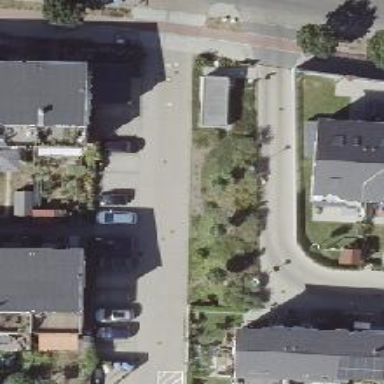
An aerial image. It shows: Living street.